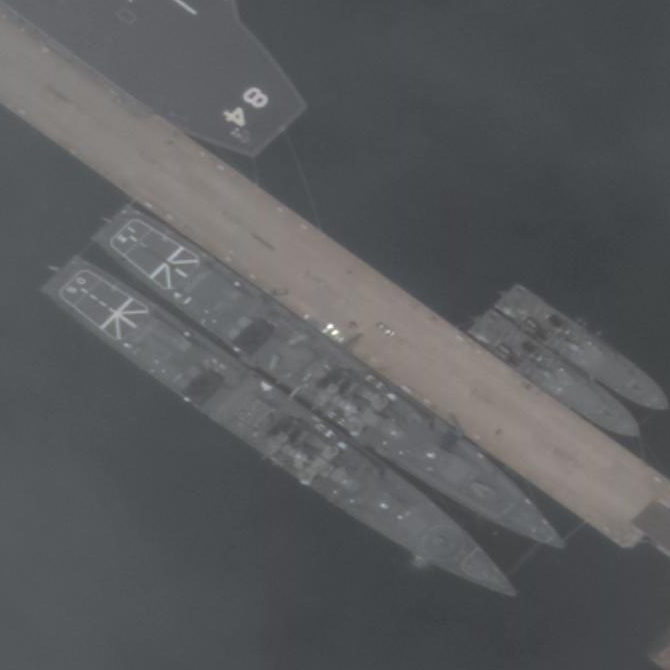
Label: Murasame-class_destroyer